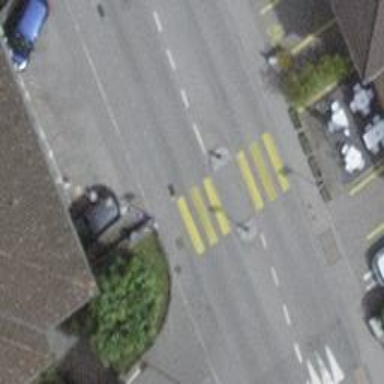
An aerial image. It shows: Uncontrolled zebra crossing with island. The crossing is marked with zebra stripes.